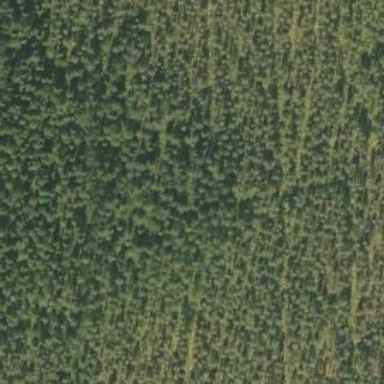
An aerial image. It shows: Needle-leaved woodland.